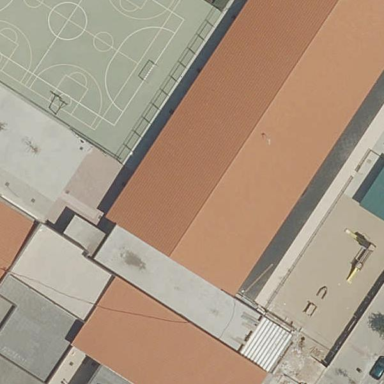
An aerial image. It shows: School building.